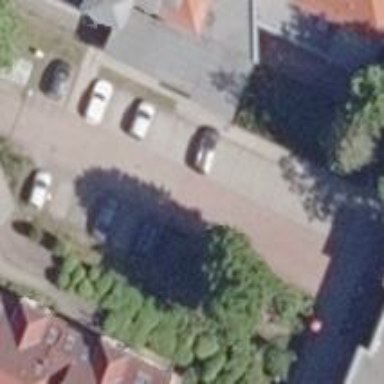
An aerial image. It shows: Parking space is available.